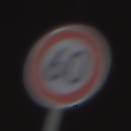
Verkehrszeichen: Geschwindigkeit60
Umgebung: Outdoor, Urban
Tageszeit: SunriseSunset
Wetter: PartlyCloudy
Licht: Natural
Jahreszeit: NotSpecified
Kontrast: LowContrast